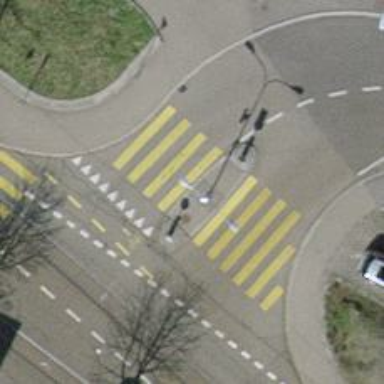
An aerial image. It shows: Paved footway with marked crossing.